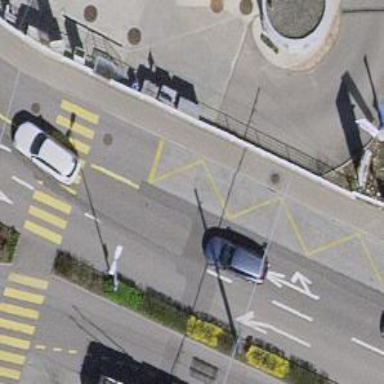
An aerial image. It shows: Bus stop for trolleybuses with designated stop position for public transport.